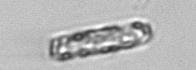
Label: Dactyliosolen_fragilissimus